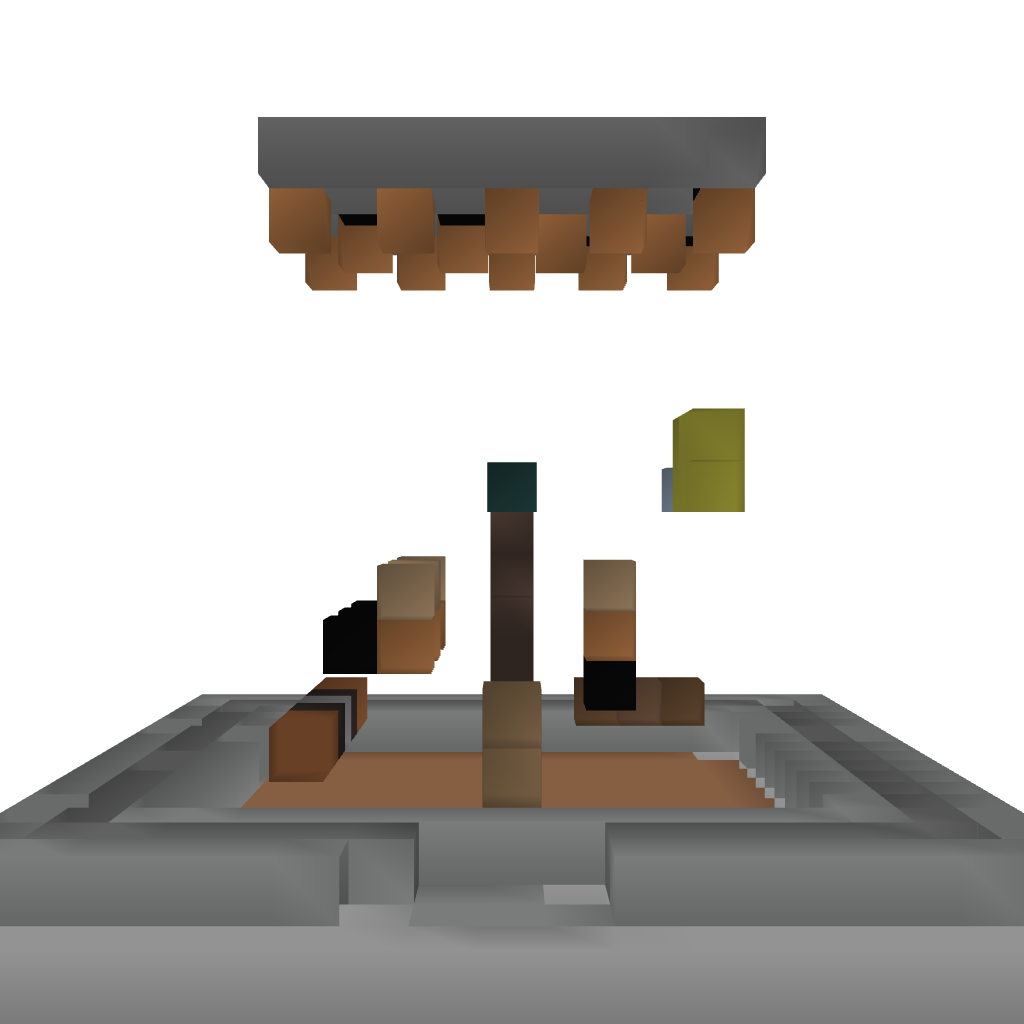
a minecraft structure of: Modern House 004